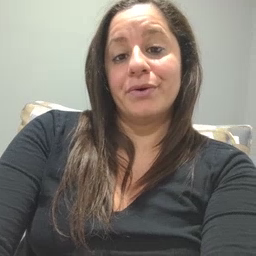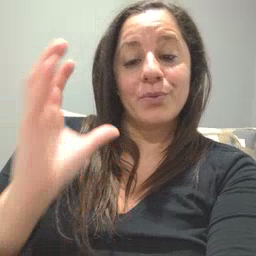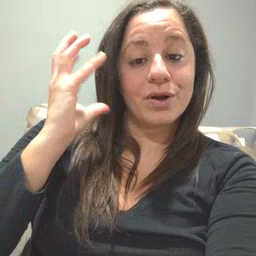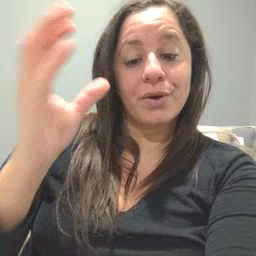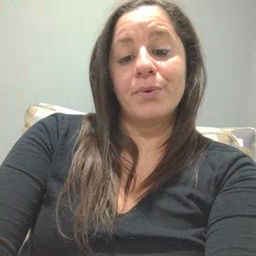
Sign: radio